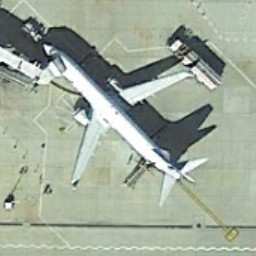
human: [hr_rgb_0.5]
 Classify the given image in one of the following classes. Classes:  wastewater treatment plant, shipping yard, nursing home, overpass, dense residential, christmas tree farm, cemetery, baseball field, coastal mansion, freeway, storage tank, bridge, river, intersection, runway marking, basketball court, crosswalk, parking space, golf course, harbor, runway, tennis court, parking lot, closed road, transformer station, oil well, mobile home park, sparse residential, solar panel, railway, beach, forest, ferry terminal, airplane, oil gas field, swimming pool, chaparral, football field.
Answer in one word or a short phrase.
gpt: airplane